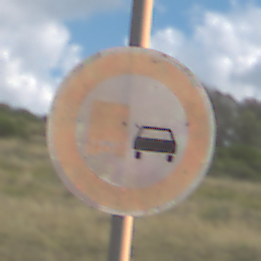
Verkehrszeichen: UeberholverbotKraftfahrzeuge
Umgebung: Outdoor, Nature
Tageszeit: Midday
Wetter: PartlyCloudy
Licht: Natural
Jahreszeit: NotSpecified
Kontrast: HighContrast